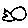
Label: fish